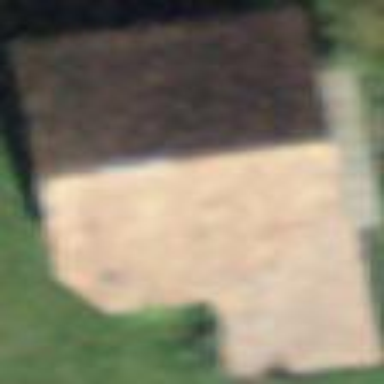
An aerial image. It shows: Rural barn.